Question: I have a C# script which takes in two CSV files as input, combines the two files, performs numerous calculations on them, and writes the result in a new CSV file.
These two input CSV file names are declared as variables and are used in the C# script by accessing those variable names.
The data in the input CSV files looks like this:

Since the data has values in thousands and millions, line splits in the C# code are truncating the data incorrectly. For instance a value of 11,861 appears only as 11 and 681 goes in the next columns.
Is there any way in C#, by which I can specify a text qualifier (" in this case) for the two files ?
Here is the C# code snippet:
'''
string[,] filesToProcess = new string[2, 2] { {(String)Dts.Variables["csvFileNameUSD"].Value,"USD" }, {(String)Dts.Variables["csvFileNameCAD"].Value,"CAD" } };
string headline = "CustType,CategoryType,CategoryValue,DataType,Stock QTY,Stock Value,Floor QTY,Floor Value,Order Count,Currency";
string outPutFile = Dts.Variables["outputFile"].Value.ToString();
//Declare Output files to write to
FileStream sw = new System.IO.FileStream(outPutFile, System.IO.FileMode.Create);
StreamWriter w = new StreamWriter(sw);
w.WriteLine(headline);
//Loop Through the files one by one and write to output Files
for (int x = 0; x < filesToProcess.GetLength(1); x++)
{
if (System.IO.File.Exists(filesToProcess[x, 0]))
{
string categoryType = "";
string custType = "";
string dataType = "";
string categoryValue = "";
//Read the input file in memory and close after done
StreamReader sr = new StreamReader(filesToProcess[x, 0]);
string fileText = sr.ReadToEnd();
string[] lines = fileText.Split(Convert.ToString(System.Environment.NewLine).ToCharArray());
sr.Close();
'''
where csvFileNameUSD and csvFileNameCAD are variables with values pointing to their locations.
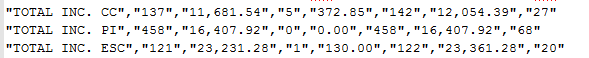
Answer: Well, based on the questions you have answered, this ought to do what you want to do:
'''
public void SomeMethodInYourCodeSnippet()
{
string[] lines;
using (StreamReader sr = new StreamReader(filesToProcess[x, 0]))
{
//Read the input file in memory and close after done
string fileText = sr.ReadToEnd();
lines = fileText.Split(Convert.ToString(System.Environment.NewLine).ToCharArray());
sr.Close(); // redundant due to using, but just to be safe...
}
foreach (var line in lines)
{
string[] columnValues = GetColumnValuesFromLine(line);
// Do whatever with your column values here...
}
}
private string[] GetColumnValuesFromLine(string line)
{
// Split on ","
var values = line.Split(new string [] {"",""}, StringSplitOptions.None);
if (values.Count() > 0)
{
// Trim leading double quote from first value
var firstValue = values[0];
if (firstValue.Length > 0)
values[0] = firstValue.Substring(1);
// Trim the trailing double quote from the last value
var lastValue = values[values.Length - 1];
if (lastValue.Length > 0)
values[values.Length - 1] = lastValue.Substring(0, lastValue.Length - 1);
}
return values;
}
'''
Give that a try and let me know how it works!